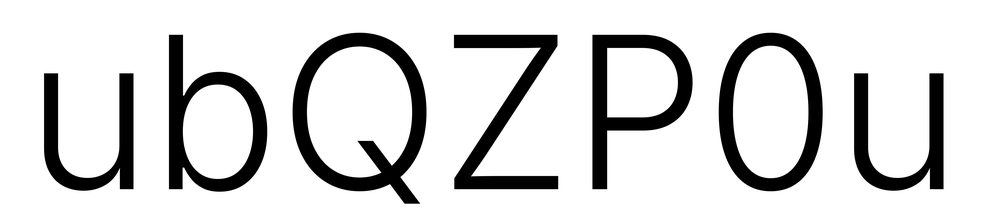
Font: Inter_Light